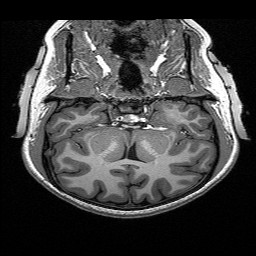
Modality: T1w
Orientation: sagittal